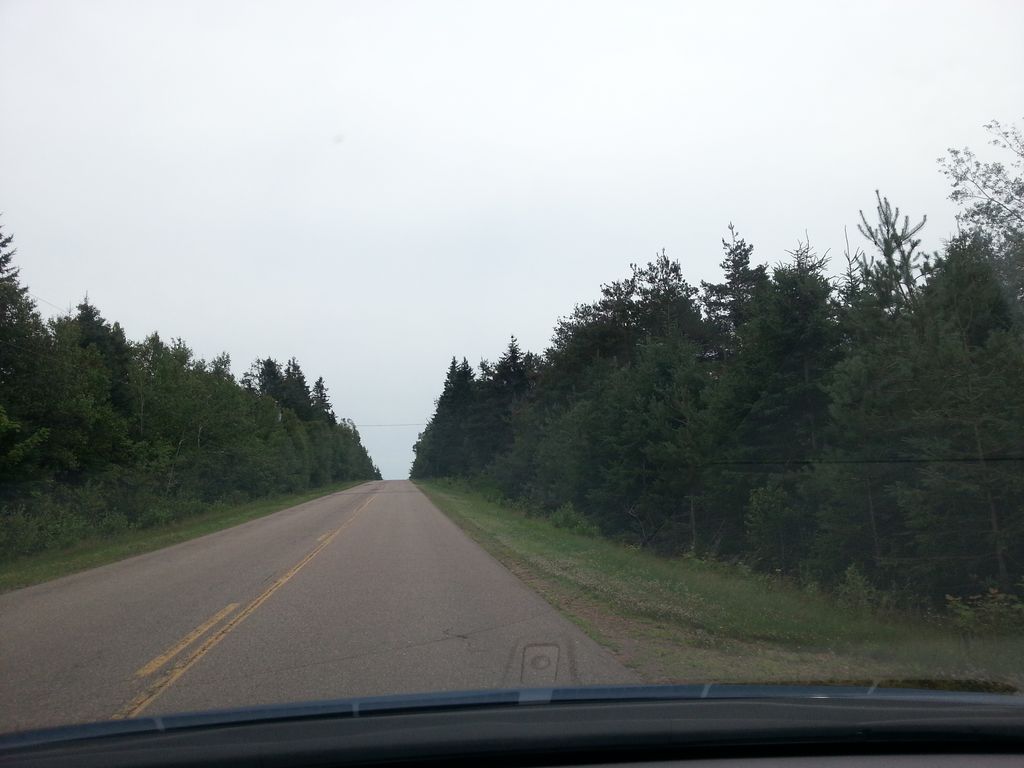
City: charlottetown